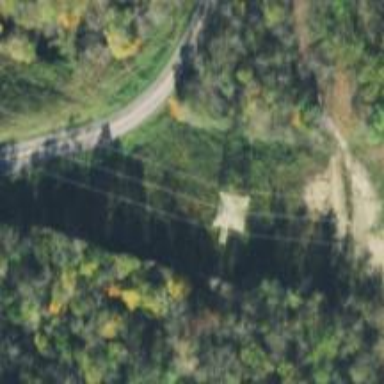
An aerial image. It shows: Lattice structure tower used for power transmission.